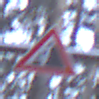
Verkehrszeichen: SteinschlagRechts
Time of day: MorningAfternoon
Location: Outdoor (Nature)
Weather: Overcast
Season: Winter
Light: Natural